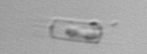
Label: Skeletonema